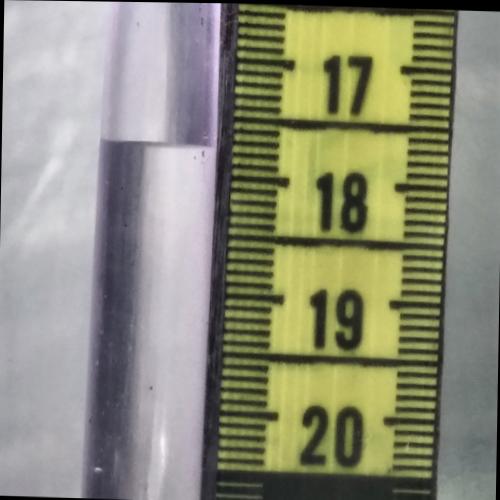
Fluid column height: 17.8 cm